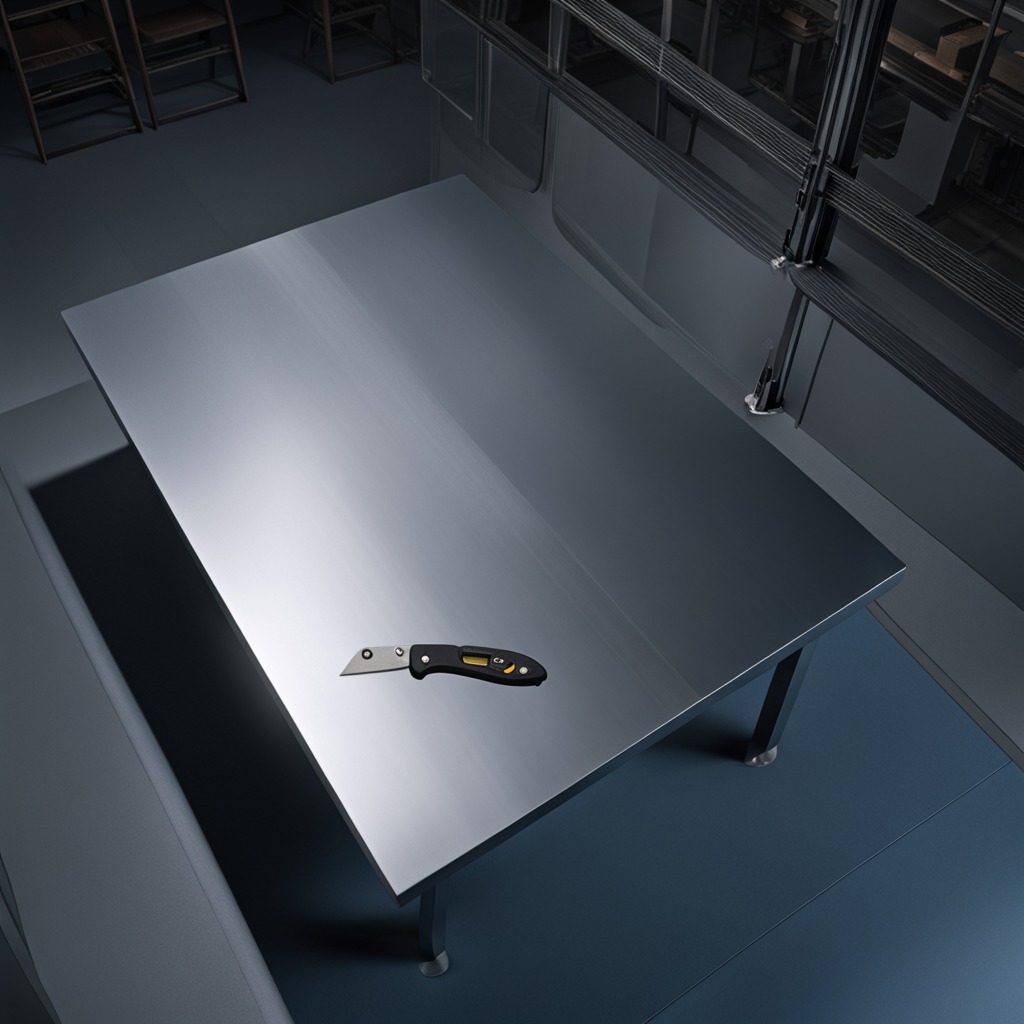
A utility knife is lying on the clean empty table in the basement in the evening.